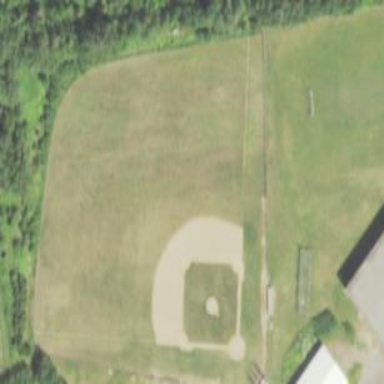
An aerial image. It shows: Baseball pitch for leisure and sports activities.